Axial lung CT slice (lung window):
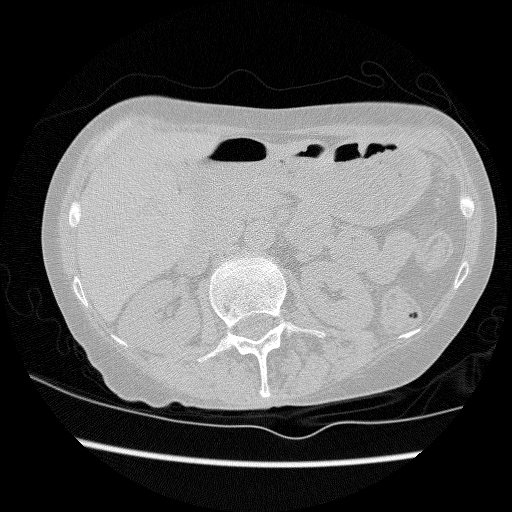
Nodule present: no